Interaction volume radius: 5 \u00c5
Interaction volume height: 10 \u00c5
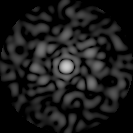
Disorder parameter: 0.8556